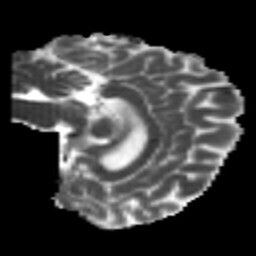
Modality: MD
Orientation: sagittal
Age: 21
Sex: female
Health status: healthy
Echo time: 0.074 s